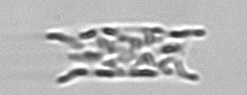
Label: Eucampia